Field crop: tomato
Growth stage: 1
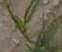
Species: cyperus